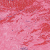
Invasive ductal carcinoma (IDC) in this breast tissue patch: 0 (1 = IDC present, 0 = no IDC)